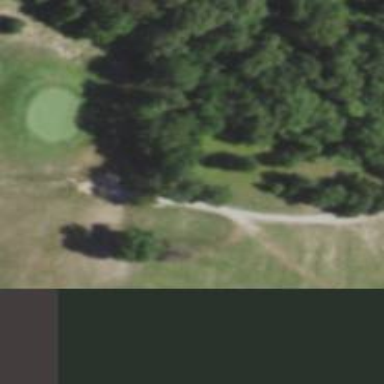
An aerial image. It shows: Path used for both walking and golf.